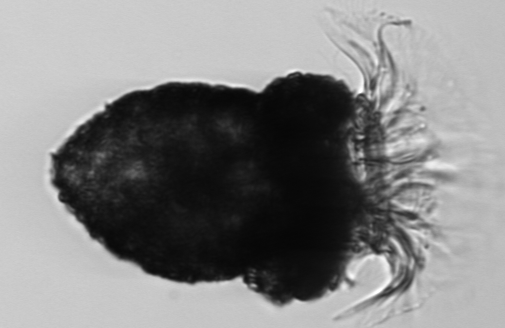
Label: Stenosemella_morphotype1